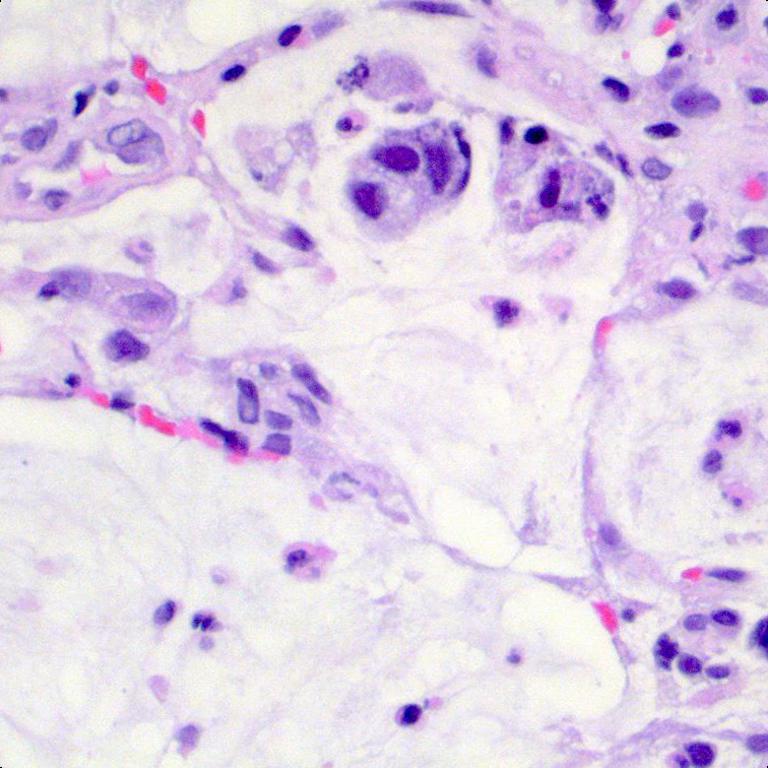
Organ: colon
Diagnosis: adenocarcinomas